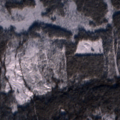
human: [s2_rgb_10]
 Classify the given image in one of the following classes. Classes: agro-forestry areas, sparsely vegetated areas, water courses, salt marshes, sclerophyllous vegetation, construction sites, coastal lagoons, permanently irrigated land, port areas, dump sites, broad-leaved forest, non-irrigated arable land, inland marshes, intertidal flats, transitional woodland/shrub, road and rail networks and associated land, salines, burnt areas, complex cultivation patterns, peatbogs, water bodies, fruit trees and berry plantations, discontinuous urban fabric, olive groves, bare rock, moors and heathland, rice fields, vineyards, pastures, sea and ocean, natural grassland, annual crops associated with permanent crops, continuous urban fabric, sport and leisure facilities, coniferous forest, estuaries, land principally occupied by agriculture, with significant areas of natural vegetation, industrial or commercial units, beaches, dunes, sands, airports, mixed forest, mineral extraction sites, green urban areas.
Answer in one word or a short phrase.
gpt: coniferous forest, mixed forest, transitional woodland/shrub